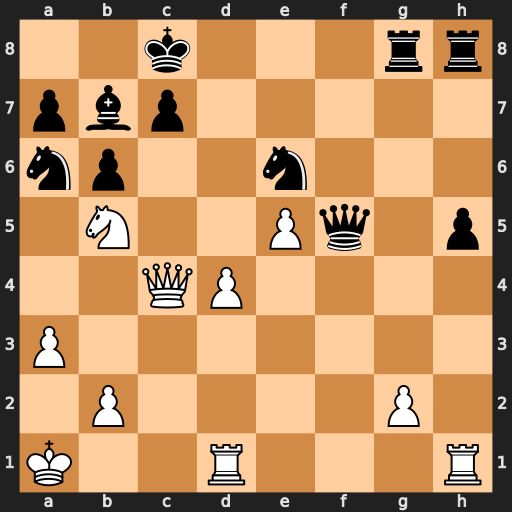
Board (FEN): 2k3rr/pbp5/np2n3/1N2Pq1p/2QP4/P7/1P4P1/K2R3R
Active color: w
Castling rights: -
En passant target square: -
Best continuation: Nd6+ Kb8 Nxf5